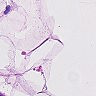
Metastatic tissue present: no